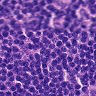
Metastatic tissue present: no